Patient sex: M
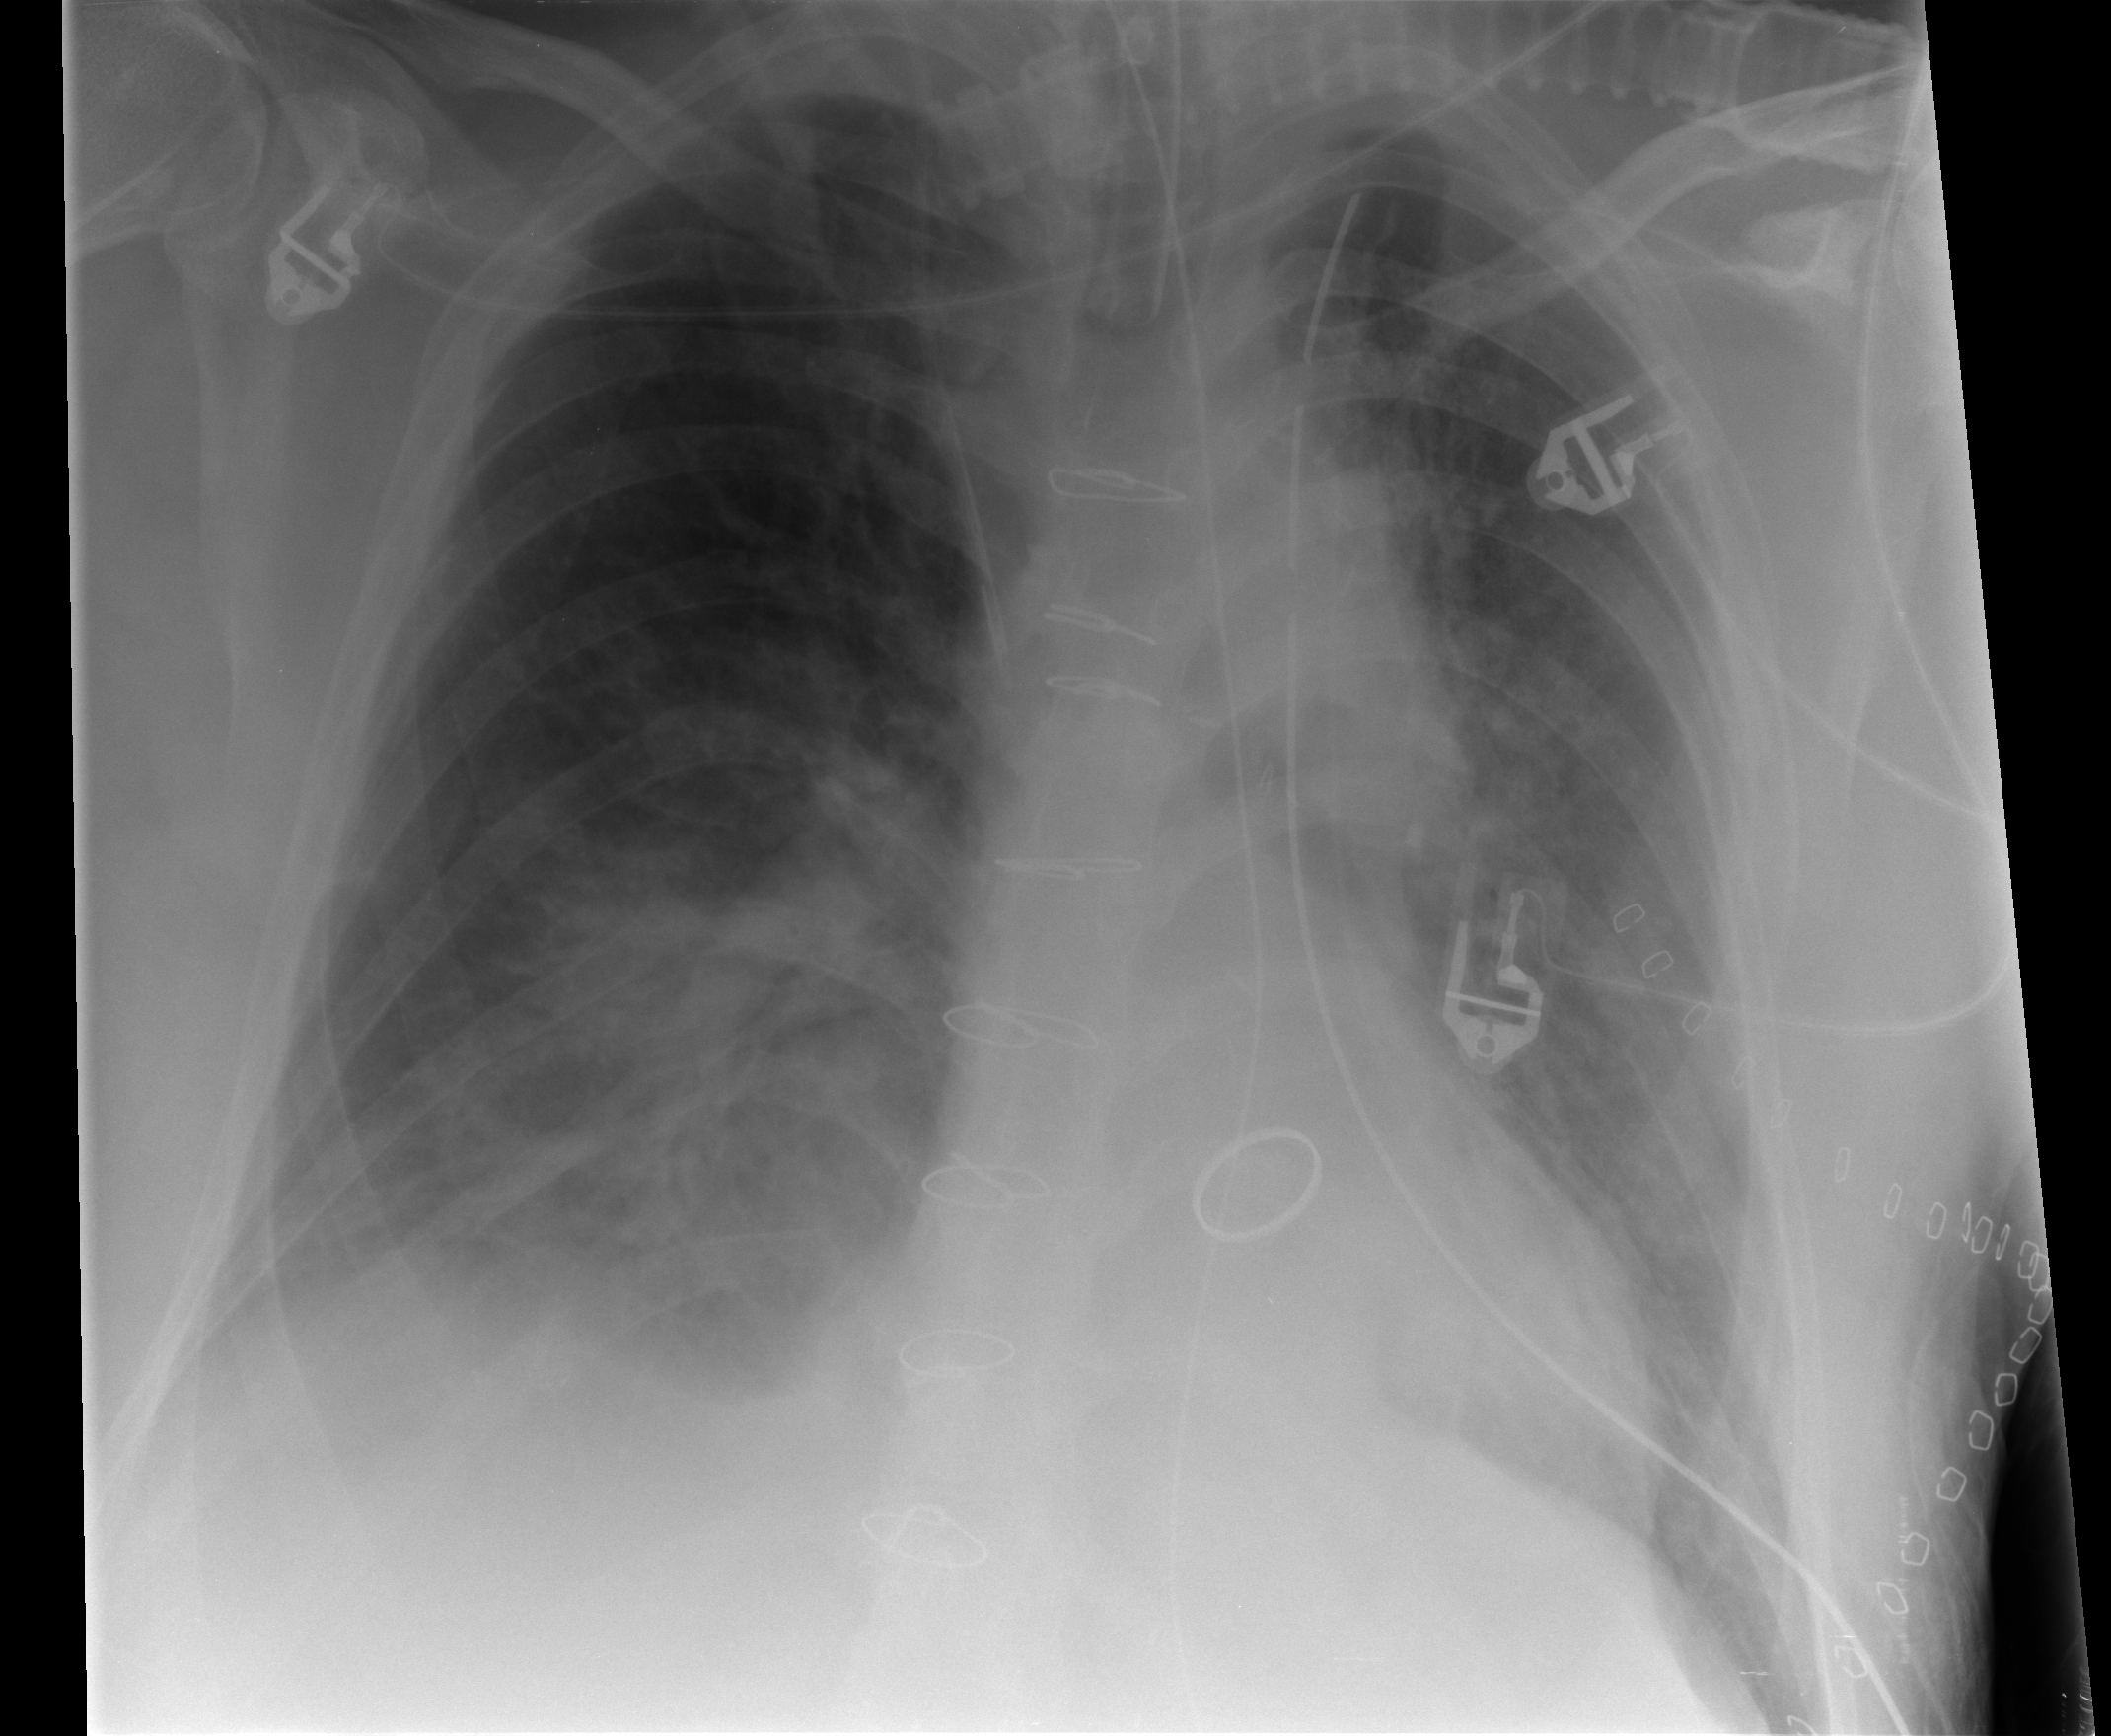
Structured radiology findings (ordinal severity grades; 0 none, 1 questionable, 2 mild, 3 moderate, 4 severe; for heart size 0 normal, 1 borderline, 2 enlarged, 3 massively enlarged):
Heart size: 0
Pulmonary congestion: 1
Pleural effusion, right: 3
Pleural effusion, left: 1
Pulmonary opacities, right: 1
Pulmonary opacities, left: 1
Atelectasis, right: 3
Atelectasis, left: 2